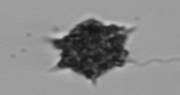
Label: Dictyocha